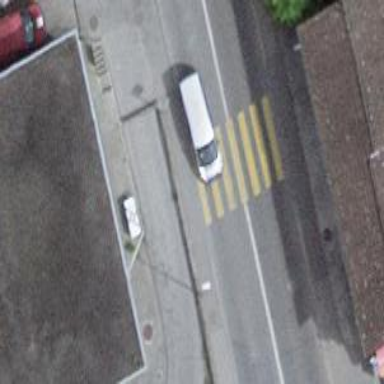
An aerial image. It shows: Zebra crossing on the road.